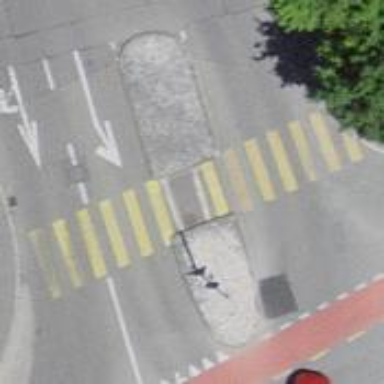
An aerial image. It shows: Uncontrolled crossing with zebra marking and island.